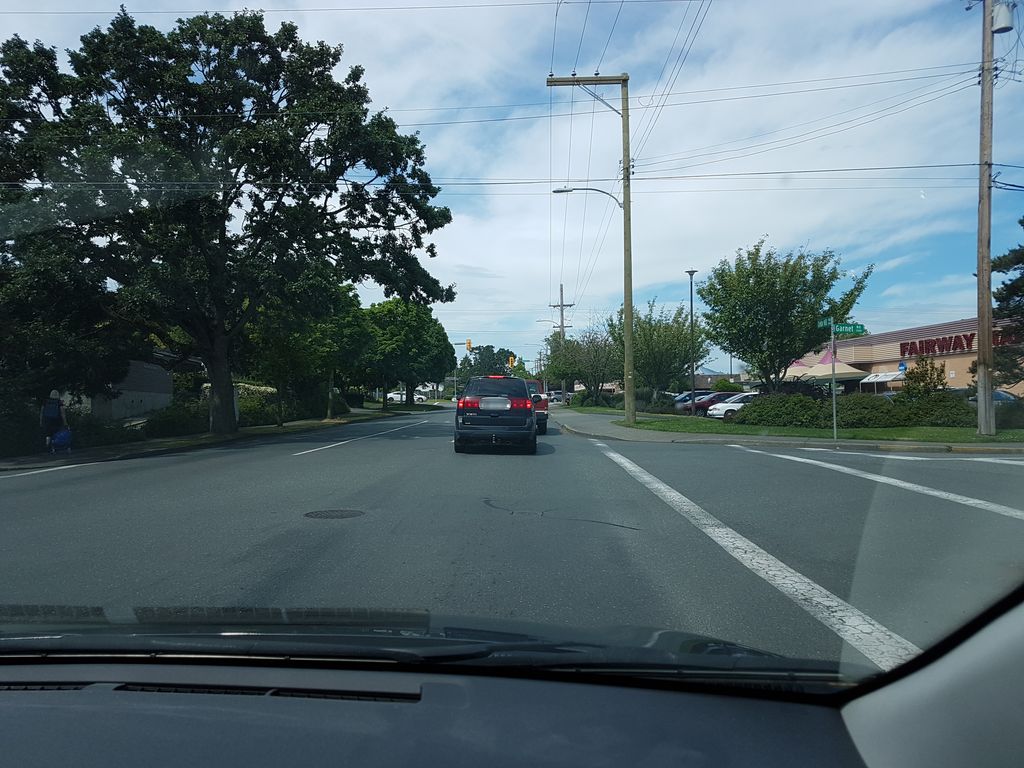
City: victoria